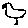
Label: bird